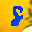
Label: 8